Aerial crown-view tile of a tropical tree (Barro Colorado Island, Panama), acquired 20250715:
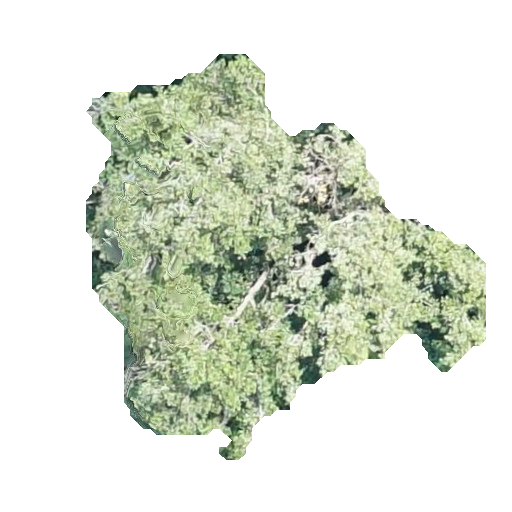
Species: Beilschmiedia tovarensis
GBIF accepted scientific name: Beilschmiedia tovarensis
Crown area: 143.872 m²